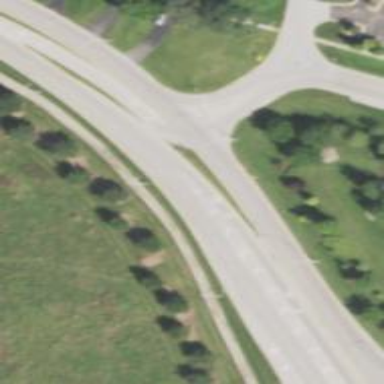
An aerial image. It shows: Secondary road with asphalt surface.